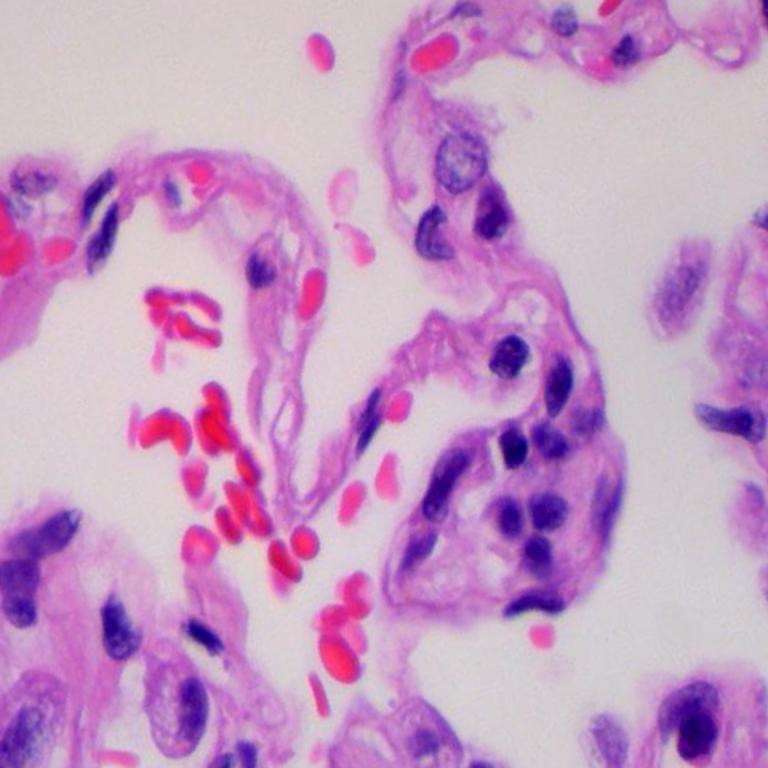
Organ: lung
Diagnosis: benign